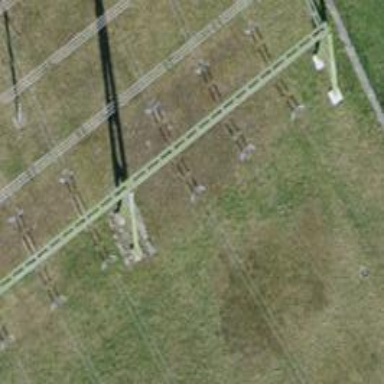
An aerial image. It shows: Insulator used in power equipment.